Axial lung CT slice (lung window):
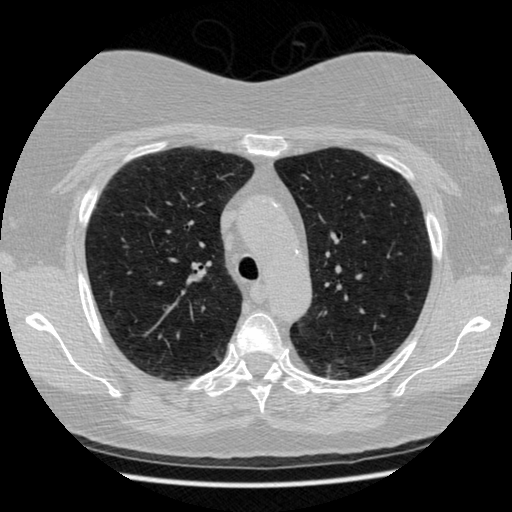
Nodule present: no